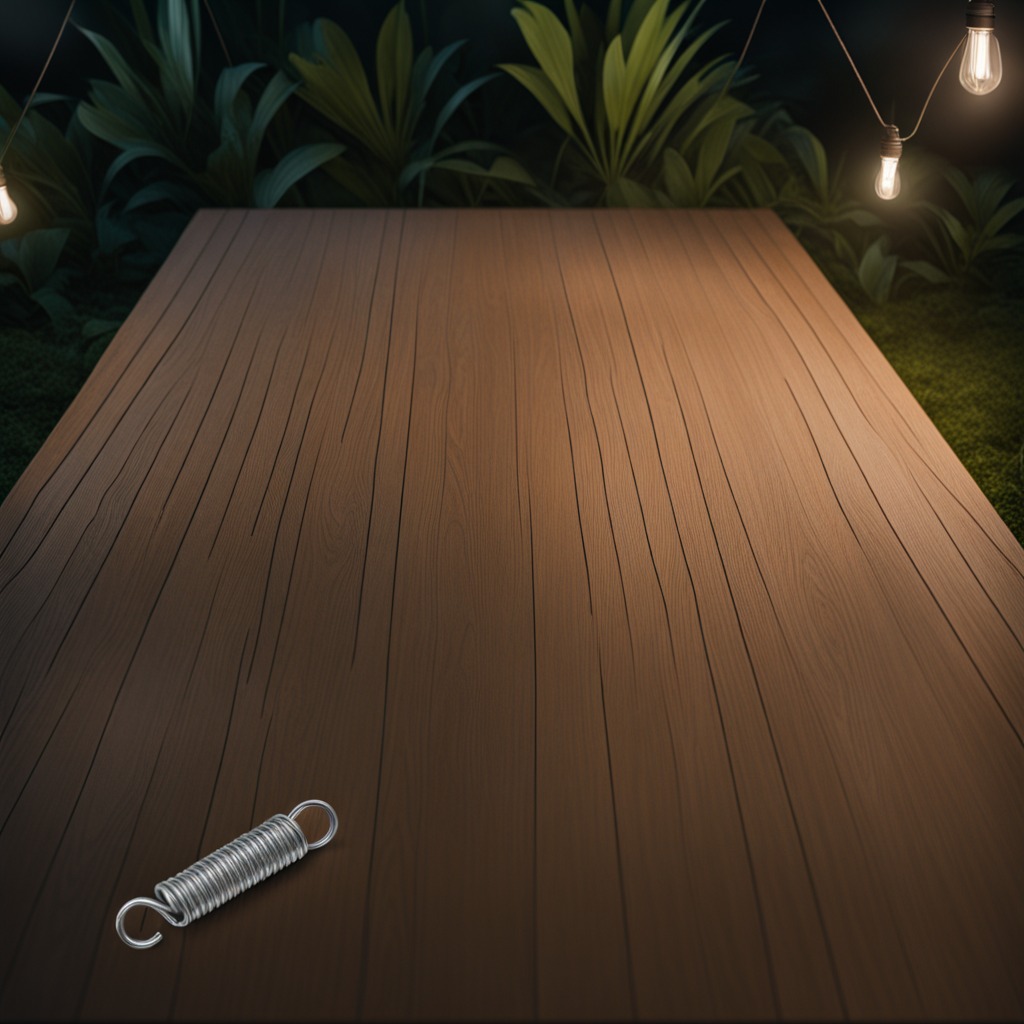
A coiled metal spring lies on the wooden table.